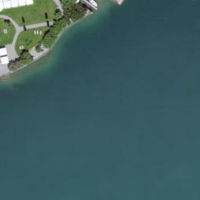
EUNIS habitat code: 14
Species observed at this site:
Podiceps cristatus
Aesculus hippocastanum